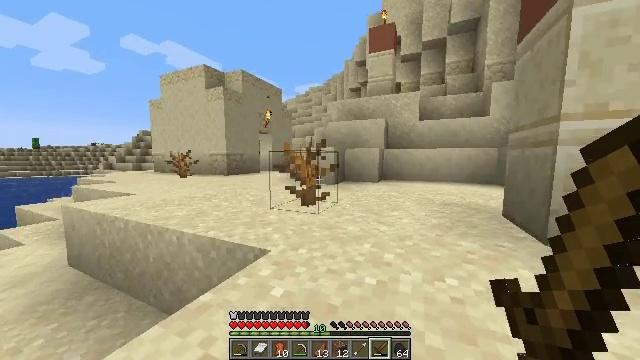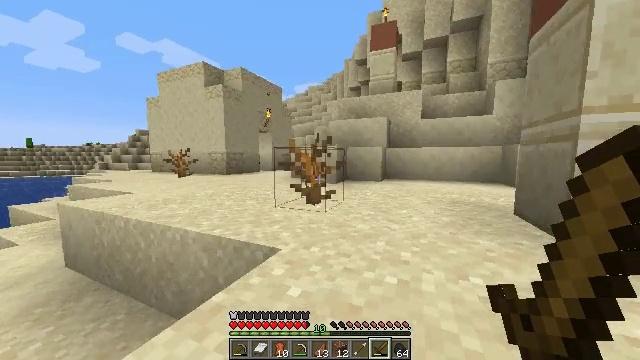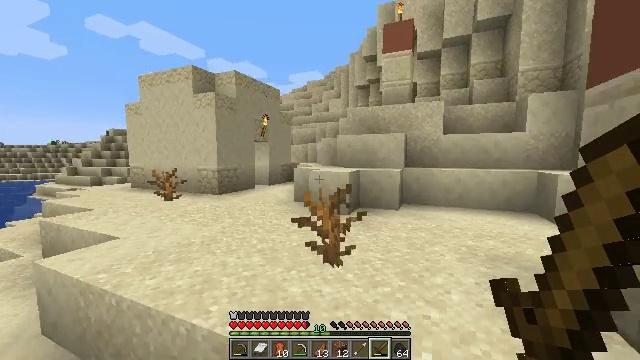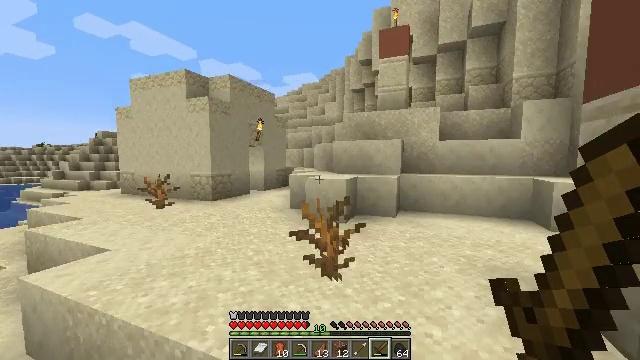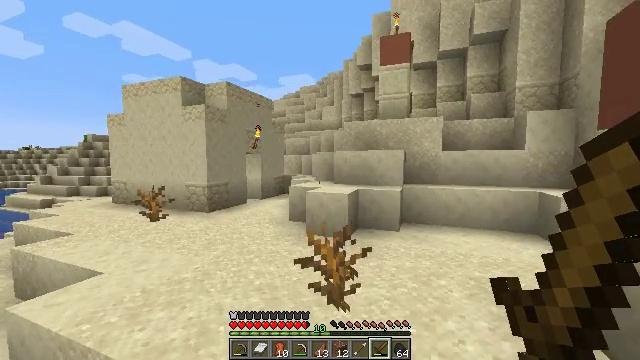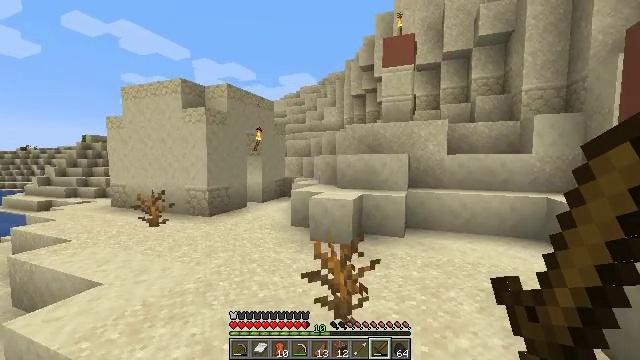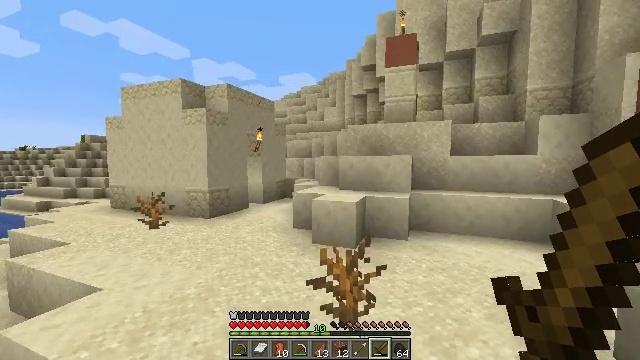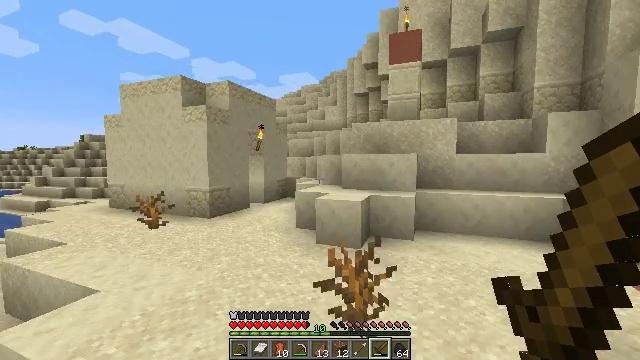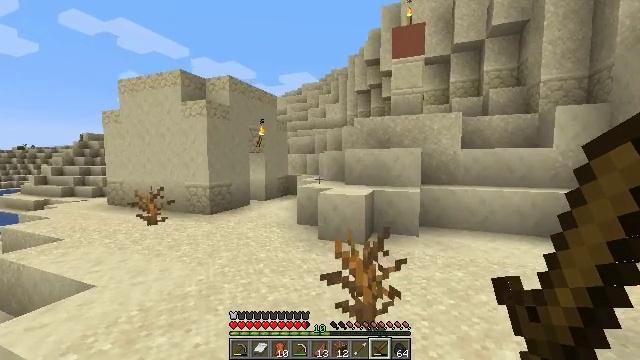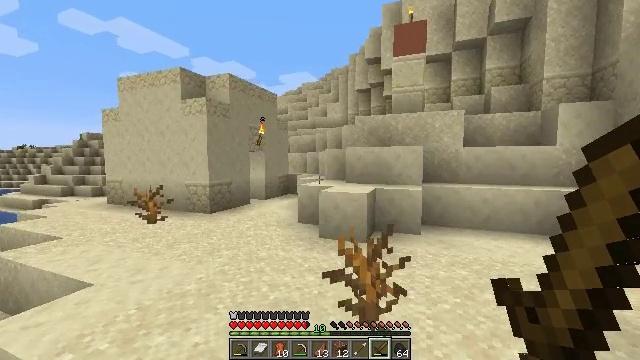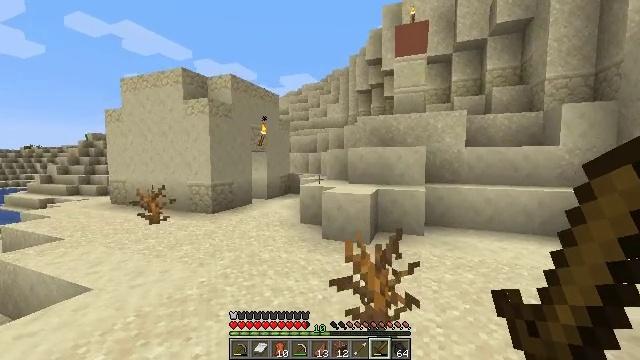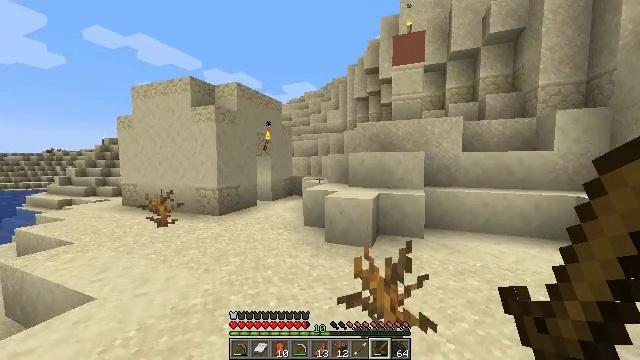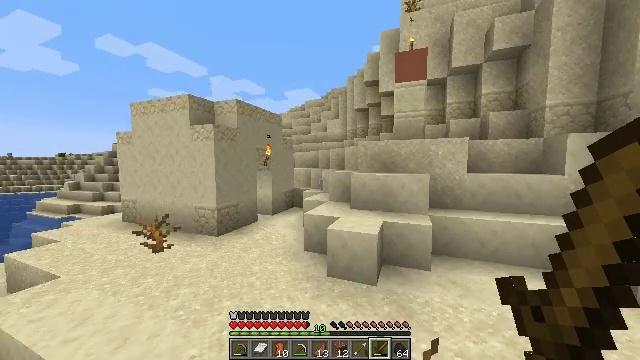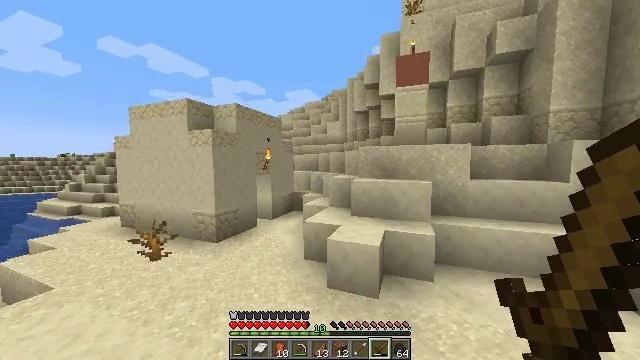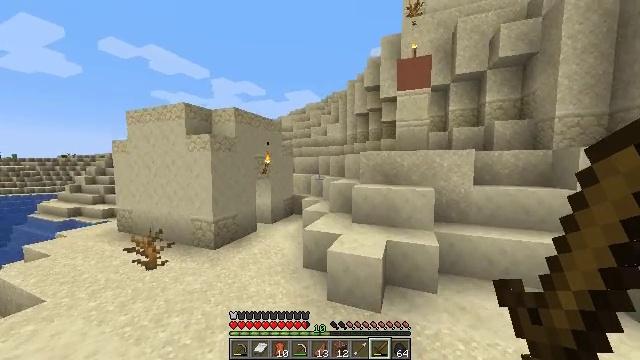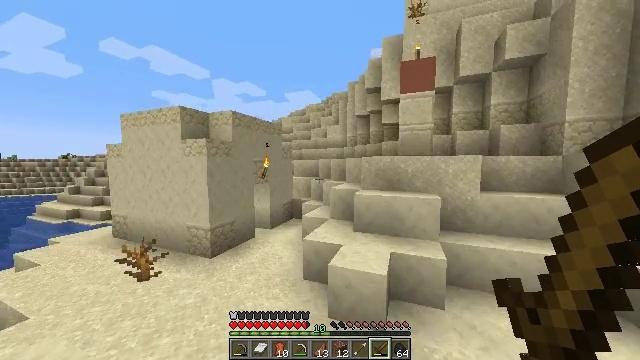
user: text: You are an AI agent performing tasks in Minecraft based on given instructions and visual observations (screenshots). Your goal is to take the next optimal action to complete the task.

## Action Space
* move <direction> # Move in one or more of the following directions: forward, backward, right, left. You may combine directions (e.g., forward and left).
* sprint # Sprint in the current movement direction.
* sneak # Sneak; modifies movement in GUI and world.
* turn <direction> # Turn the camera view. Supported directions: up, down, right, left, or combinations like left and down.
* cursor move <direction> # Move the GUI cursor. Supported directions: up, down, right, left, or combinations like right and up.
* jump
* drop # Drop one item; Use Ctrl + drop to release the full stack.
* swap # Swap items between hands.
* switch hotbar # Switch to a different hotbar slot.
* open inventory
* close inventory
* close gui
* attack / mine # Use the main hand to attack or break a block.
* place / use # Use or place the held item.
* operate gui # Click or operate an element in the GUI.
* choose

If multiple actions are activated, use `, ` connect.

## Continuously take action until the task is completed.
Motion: motion action
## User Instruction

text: Get cactus from the sandy areas.
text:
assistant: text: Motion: move forward, sprint, jump
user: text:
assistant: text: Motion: move forward, sprint, jump
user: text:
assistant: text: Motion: move forward, sprint, turn right, jump
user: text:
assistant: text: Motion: move forward, jump
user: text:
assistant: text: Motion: move forward, jump
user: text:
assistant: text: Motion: move forward, jump
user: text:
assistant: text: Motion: move forward, jump
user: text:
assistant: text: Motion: move forward, jump
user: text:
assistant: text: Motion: move forward, sprint, jump
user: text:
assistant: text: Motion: move forward, sprint, jump
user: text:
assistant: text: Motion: move forward, sprint, jump
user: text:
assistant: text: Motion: move forward, sprint, jump
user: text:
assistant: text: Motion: move forward, jump
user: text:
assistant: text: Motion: move forward, jump
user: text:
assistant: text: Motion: move forward, jump
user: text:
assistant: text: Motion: move forward, jump
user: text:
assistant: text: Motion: move forward, jump
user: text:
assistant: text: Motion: move forward, turn left and down, jump
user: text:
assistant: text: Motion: move forward, turn left and down, jump
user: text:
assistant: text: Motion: move forward, turn left and down, jump
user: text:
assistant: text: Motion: move forward, turn left and down, jump
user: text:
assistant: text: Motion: move forward, jump
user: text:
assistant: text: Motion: move forward, sprint, jump
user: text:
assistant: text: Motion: move forward, sprint, jump
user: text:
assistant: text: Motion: move forward, sprint, jump
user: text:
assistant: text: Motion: move forward, sprint, jump
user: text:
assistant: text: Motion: move forward, jump
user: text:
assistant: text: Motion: move forward, jump
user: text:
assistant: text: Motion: move forward, jump
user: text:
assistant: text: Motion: move forward